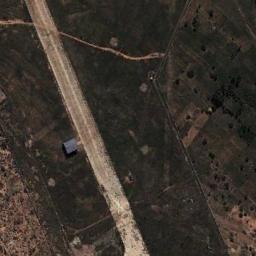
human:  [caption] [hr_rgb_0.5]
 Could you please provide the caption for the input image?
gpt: Next to the runway is brown bare ground with a house on one side of the runway .

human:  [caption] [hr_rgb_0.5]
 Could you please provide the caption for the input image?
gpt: The runway goes through the lawn and a makeshift house is next to the runway .

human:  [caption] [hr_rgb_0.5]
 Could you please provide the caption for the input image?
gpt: The runway is on the bare land next to some trees .

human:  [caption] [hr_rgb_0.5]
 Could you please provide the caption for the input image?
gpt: The runway is surrounded by grass .

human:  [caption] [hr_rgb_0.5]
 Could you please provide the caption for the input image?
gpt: There are green meadows beside the runway .